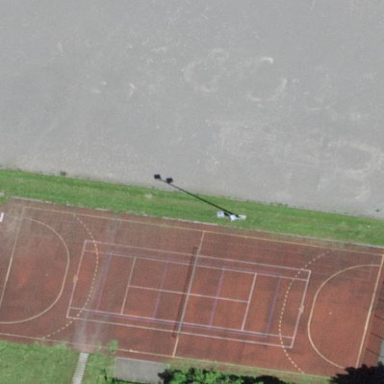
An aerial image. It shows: Pitch for tennis and other sports activities.